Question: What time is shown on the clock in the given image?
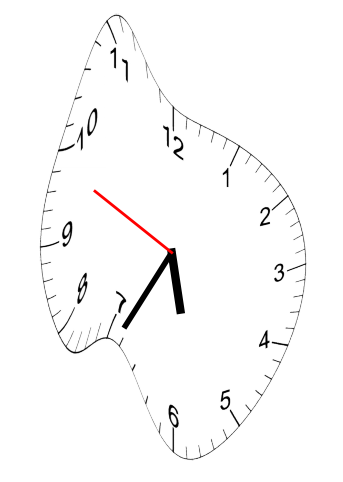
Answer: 05:34:49